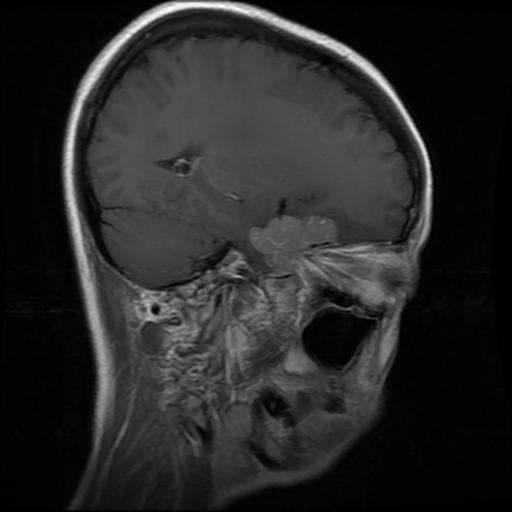
Label: meningioma